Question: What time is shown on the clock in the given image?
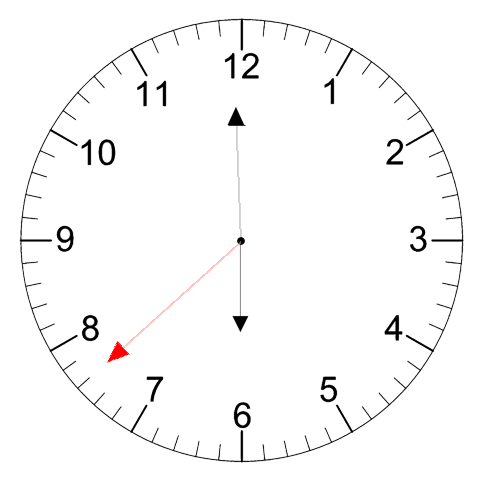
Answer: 05:59:38